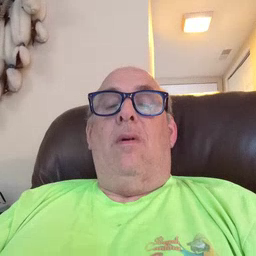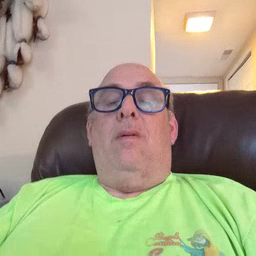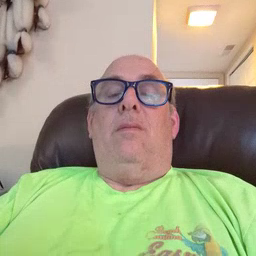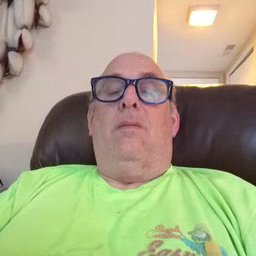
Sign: dirty